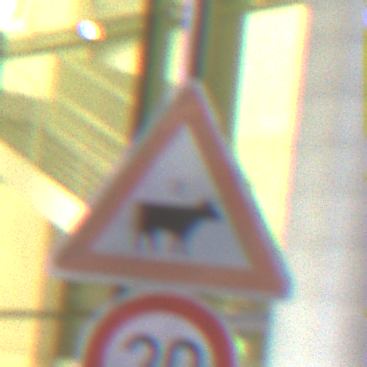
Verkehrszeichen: ViehtriebLinks
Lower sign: Geschwindigkeit20
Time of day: Night
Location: Outdoor (Urban)
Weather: PartlyCloudy
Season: NotSpecified
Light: Artificial